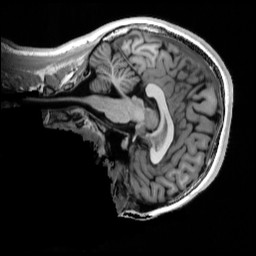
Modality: T1w
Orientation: sagittal
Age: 22
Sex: female
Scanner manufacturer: siemens
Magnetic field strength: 3 T
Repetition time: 4 s
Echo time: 0.00289 s